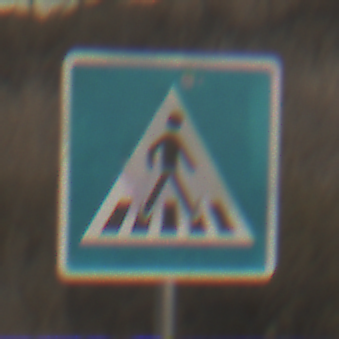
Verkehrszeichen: FussgaengerueberwegLinks
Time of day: SunriseSunset
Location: Outdoor (RoadRail)
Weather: PartlyCloudy
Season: NotSpecified
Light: Natural